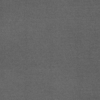
Label: dusty